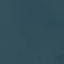
Land use / land cover: SeaLake